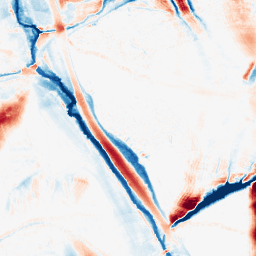
Category: morphological
Decomposition family: morphological_ellipse
Decomposition parameters: operation: average
width: 20
height: 50
Upsampling method: sinc_blackman
Upsampling parameters: scale: 2
kernel_size: 8
Upsampling scale: 2